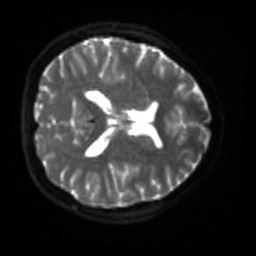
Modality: sbref
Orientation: axial
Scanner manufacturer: siemens
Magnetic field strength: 3 T
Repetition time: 4 s
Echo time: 0.0594 s